Interaction volume radius: 5 \u00c5
Interaction volume height: 20 \u00c5
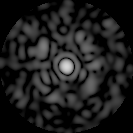
Disorder parameter: 0.8272